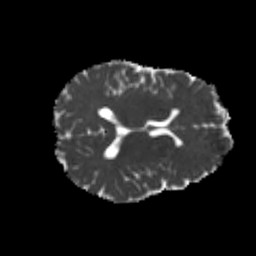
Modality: MD
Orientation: axial
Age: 23
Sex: female
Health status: healthy
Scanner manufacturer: philips
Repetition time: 7.394 s
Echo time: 0.08599 s